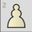
Piece: wP